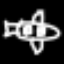
Label: airplane